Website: apple-inc
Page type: review-order
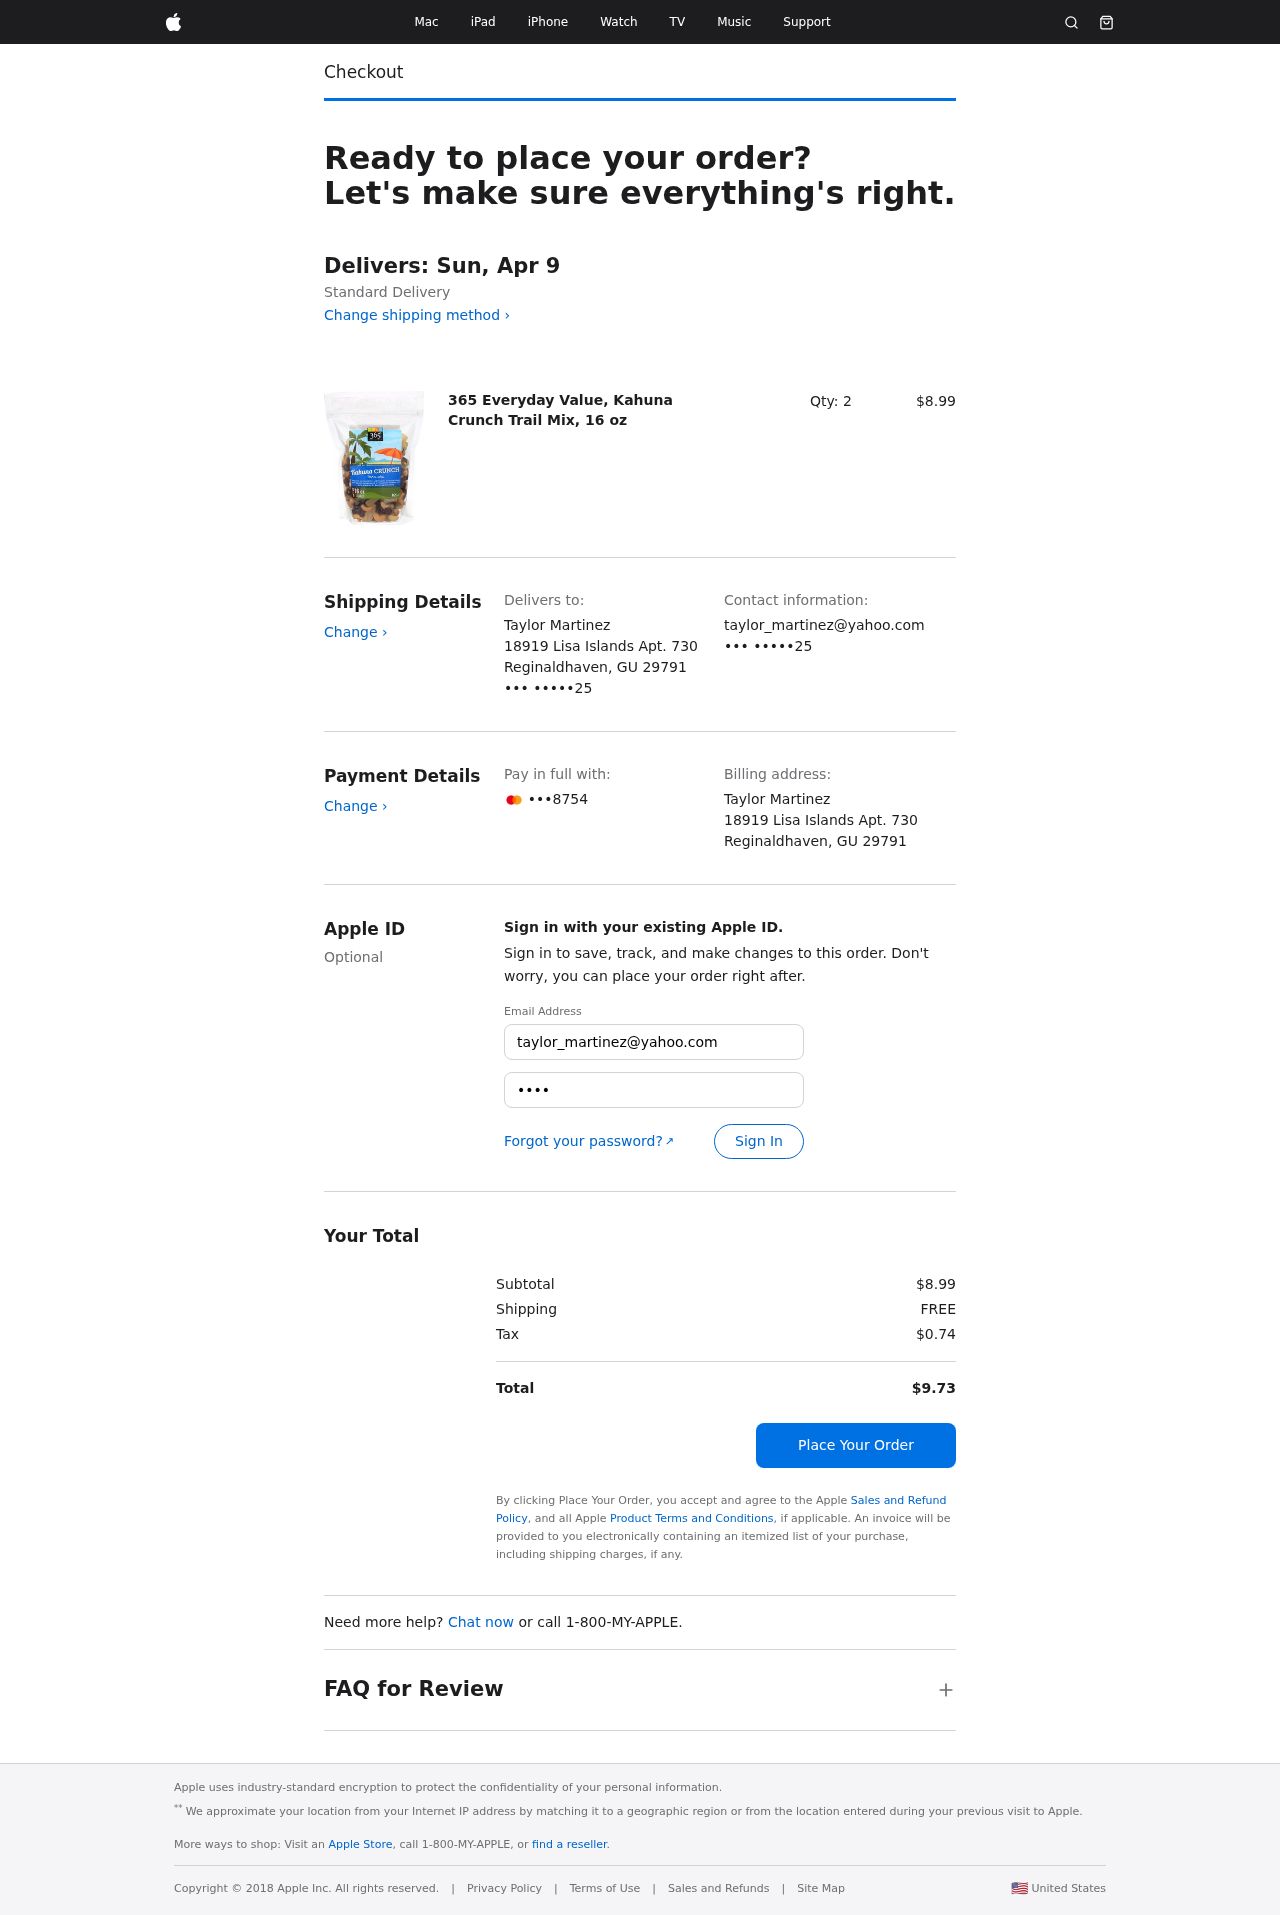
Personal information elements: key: PII_CARD_LAST4
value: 8754
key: PII_CITY_STATE_ZIP
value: Reginaldhaven, GU 29791
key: PII_EMAIL3
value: taylor_martinez@yahoo.com
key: PII_FULLNAME
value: Taylor Martinez
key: PII_PHONE_SUFFIX
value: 25
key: PII_STREET
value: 18919 Lisa Islands Apt. 730
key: PII_EMAIL2
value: taylor_martinez@yahoo.com
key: PII_PHONE_SUFFIX2
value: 25
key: PII_FULLNAME2
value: Taylor Martinez
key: PII_STREET2
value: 18919 Lisa Islands Apt. 730
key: PII_CITY_STATE_ZIP2
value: Reginaldhaven, GU 29791
Product elements: key: PRODUCT1_NAME
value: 365 Everyday Value, Kahuna Crunch Trail Mix, 16 oz
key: PRODUCT1_PRICE
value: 8.99
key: PRODUCT1_QUANTITY
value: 2
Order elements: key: ORDER_DELIVERY_DATE
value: Delivers: Sun, Apr 9
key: ORDER_SUBTOTAL
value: $8.99
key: ORDER_SHIPPING_COST
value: FREE
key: ORDER_TAX
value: $0.74
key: ORDER_TOTAL
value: $9.73